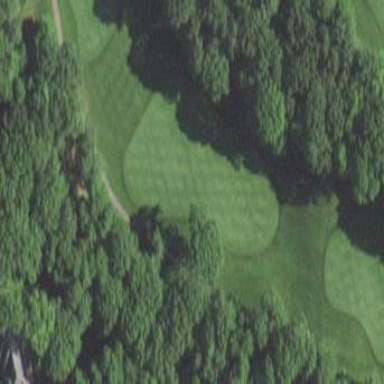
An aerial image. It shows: Golf fairway surrounded by grass.